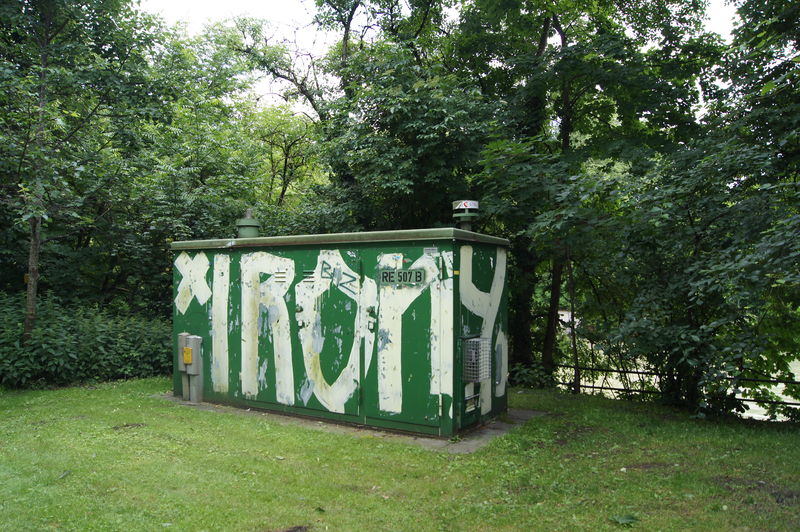
Titel: IRONY
Standort: München
Schlagwörter: baum, blau, weiß, bäume, grün, landschaft, gebäude, gras, haus, rasen, wiese, busch, büsche, hütte, sträucher, wald, schrift, pflaster, modern, farbe, tag, strom, grun, foto, fotografie, photographie, buchstaben, kasten, photo, zahl, platten, nummern, bemalung, spruch, wort, container, beschriftet, graas, gebrauchskunst, graffiti, grafitti, street, graffito, spray, streetart, graffitti, stromkasten, irony, grafity, grafitiy